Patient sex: M
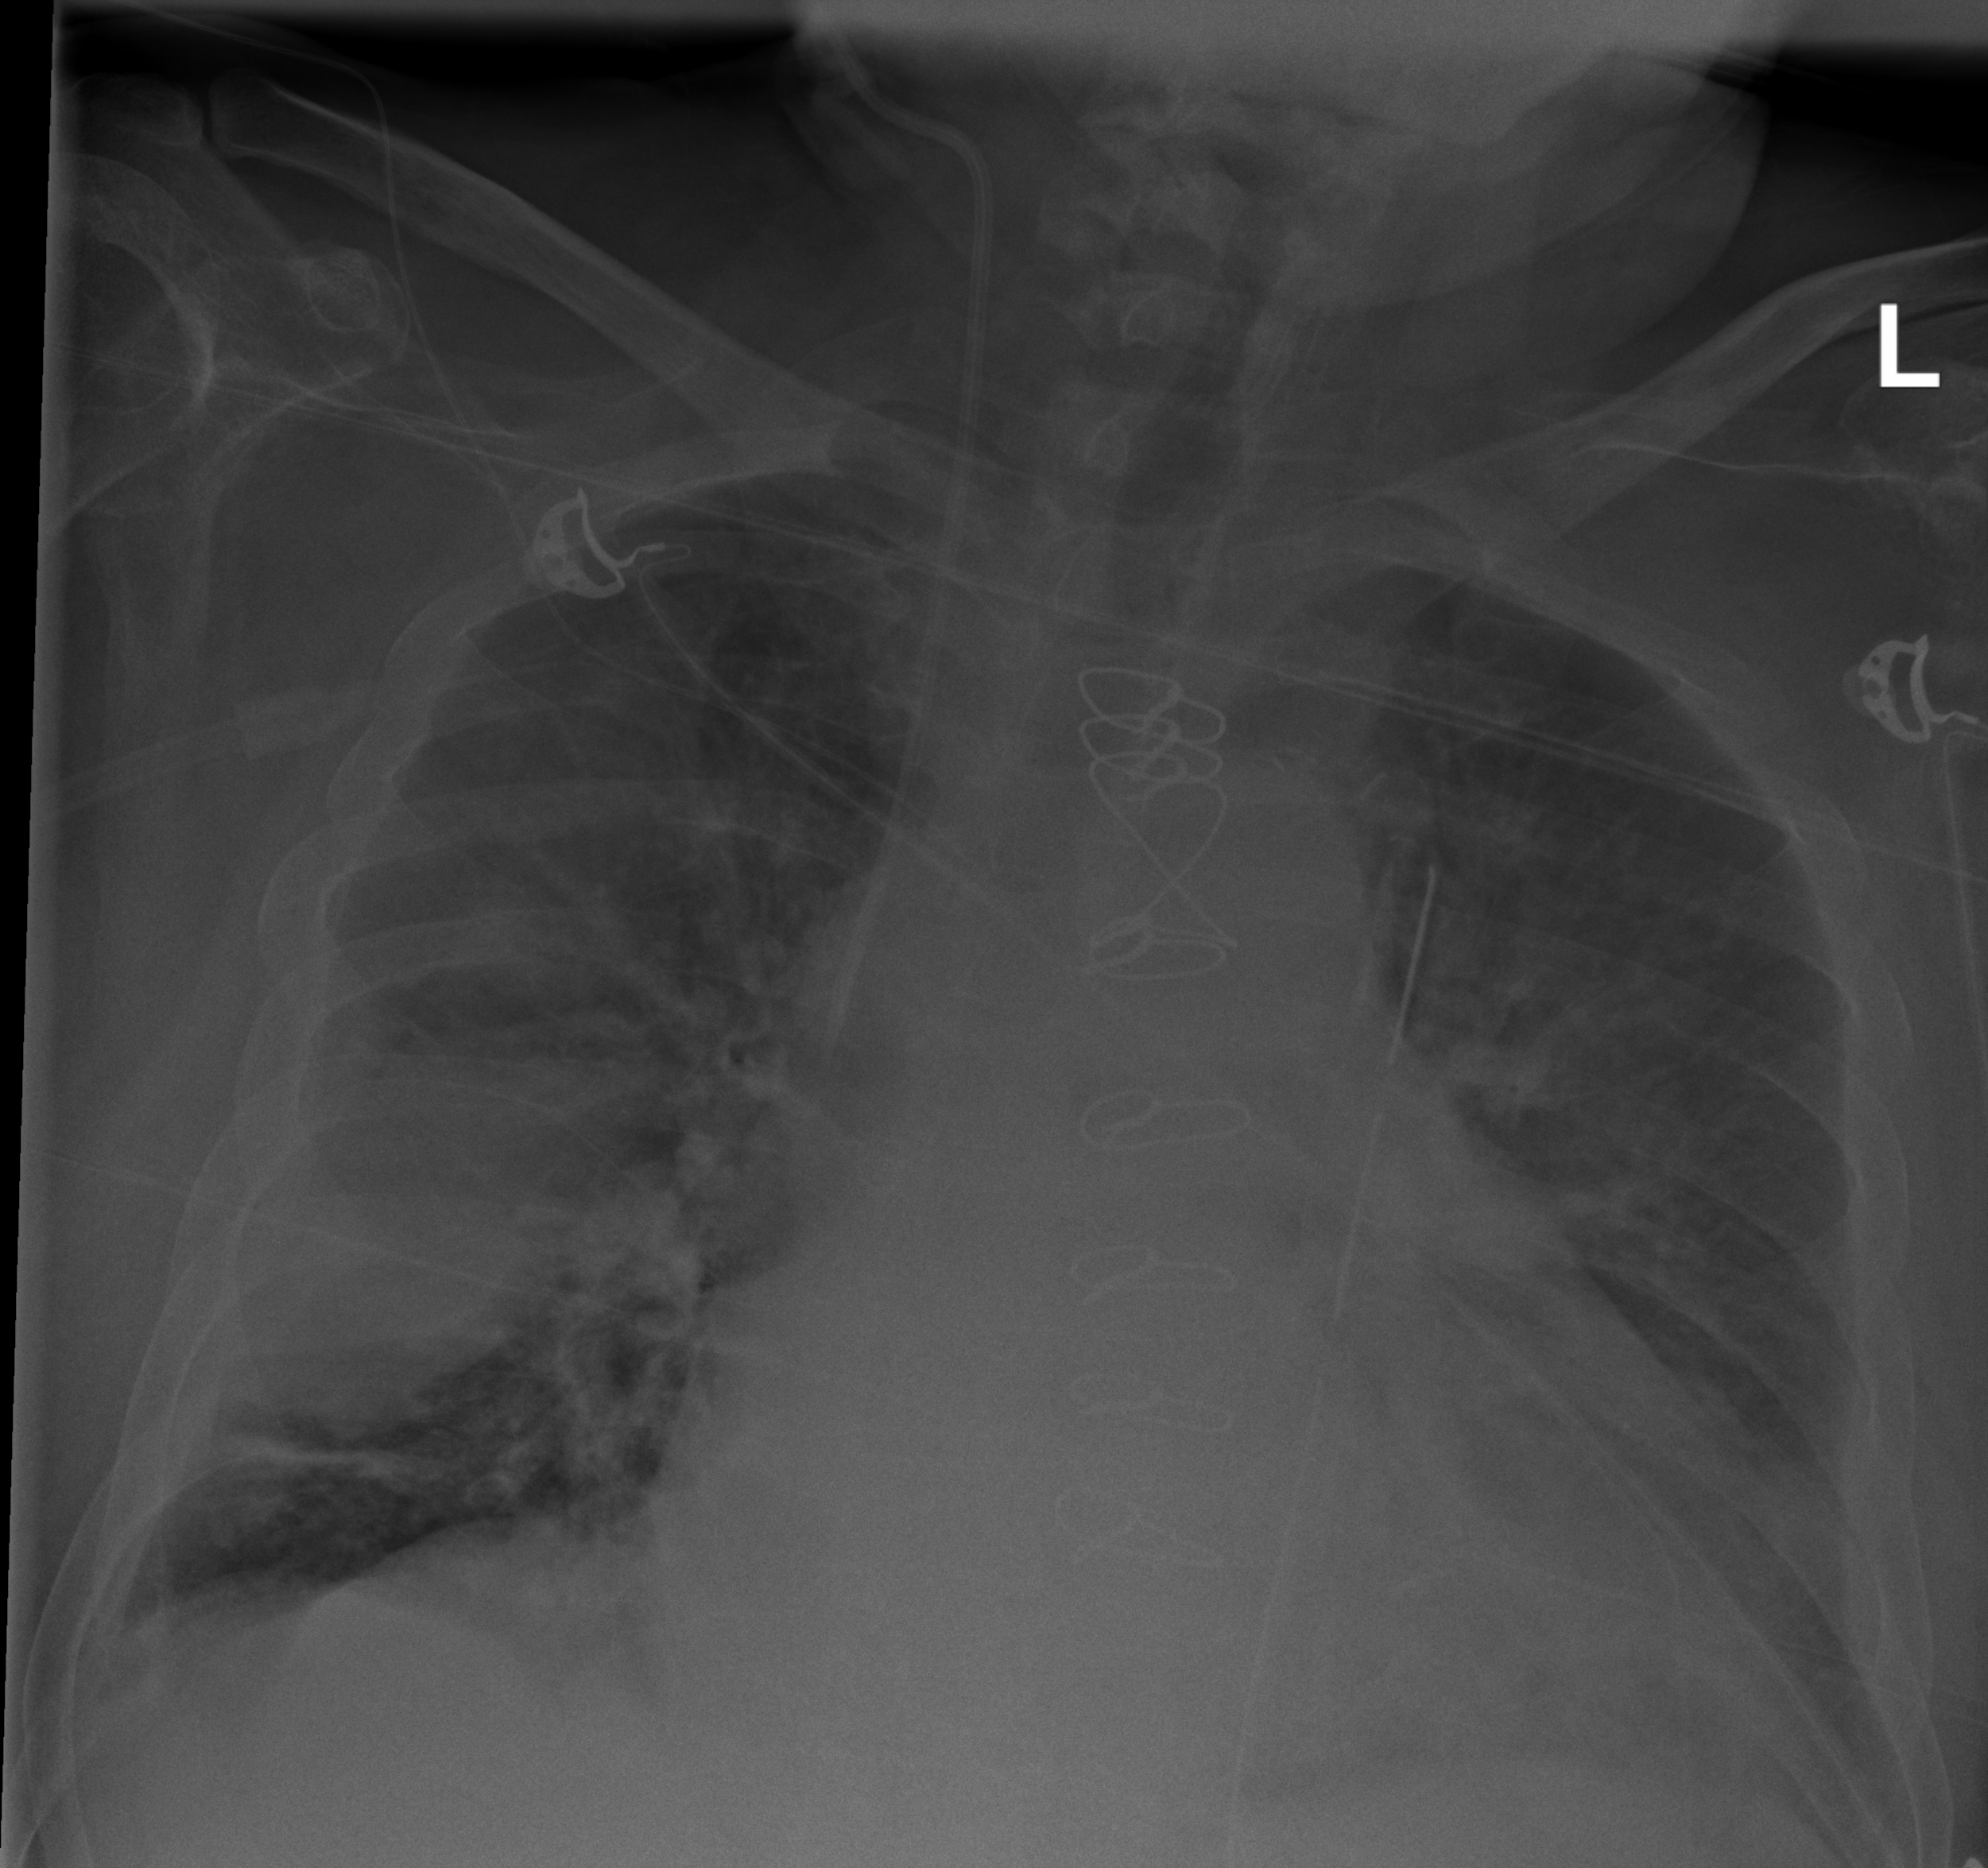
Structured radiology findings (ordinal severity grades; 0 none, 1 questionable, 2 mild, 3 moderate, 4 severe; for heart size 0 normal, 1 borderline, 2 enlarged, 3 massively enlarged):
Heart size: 2
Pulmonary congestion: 3
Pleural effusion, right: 3
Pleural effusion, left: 2
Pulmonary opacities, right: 2
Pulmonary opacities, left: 2
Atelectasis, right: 2
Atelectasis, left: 2